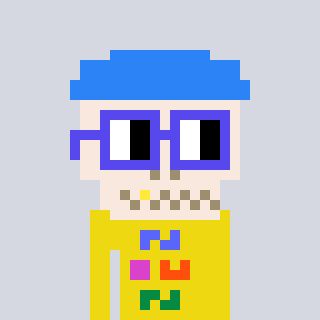
a pixel art character with square blue glasses, a skeleton-hat-shaped head and a yellow-colored body on a cool background